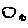
Label: circle